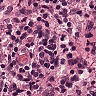
Metastatic tissue present: no